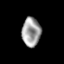
Tissue: lung
Cell type: Epithelial cells
Senescence score: 0.2352
Nuclear area (px): 532
Mean DAPI intensity: 159.235